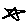
Label: star